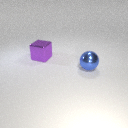
large blue metal sphere to the right of large purple metal cube